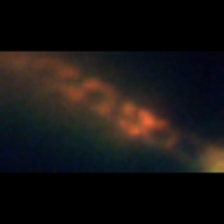
Taxon: Chaetoceros
Group: Diatoms